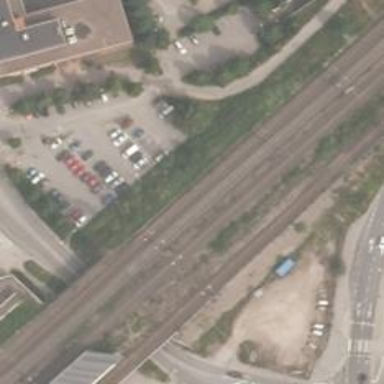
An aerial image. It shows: Railway track with continuous electrified contact lines.